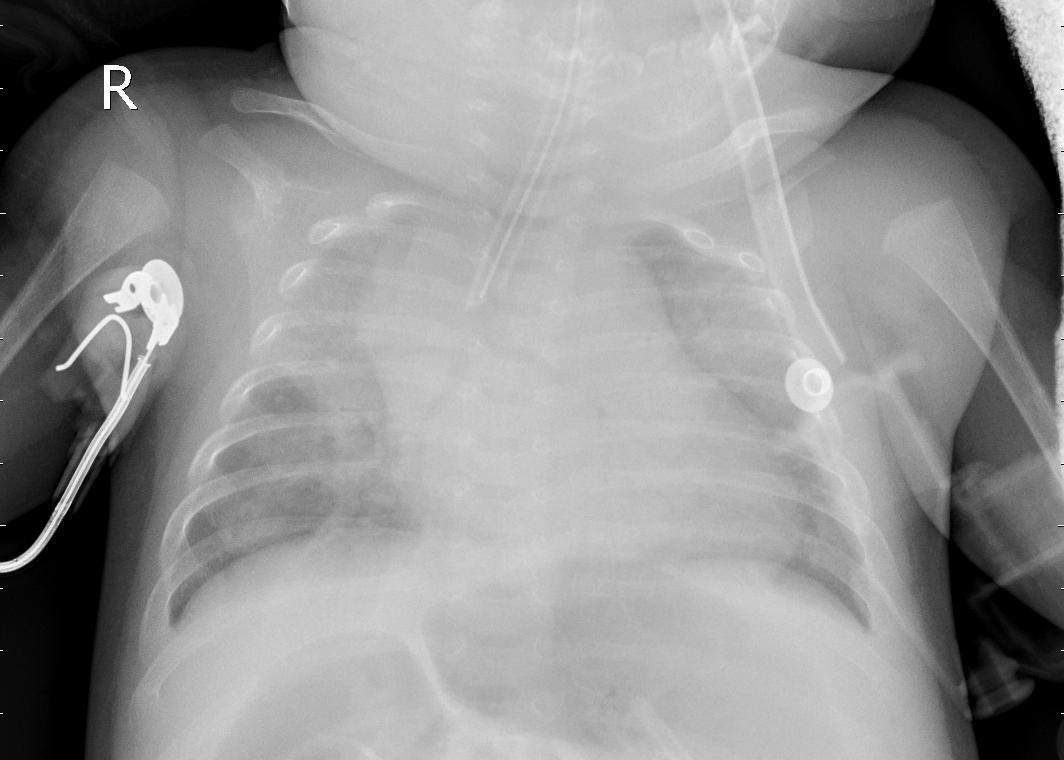
Diagnosis: PNEUMONIA